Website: macys
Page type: payment
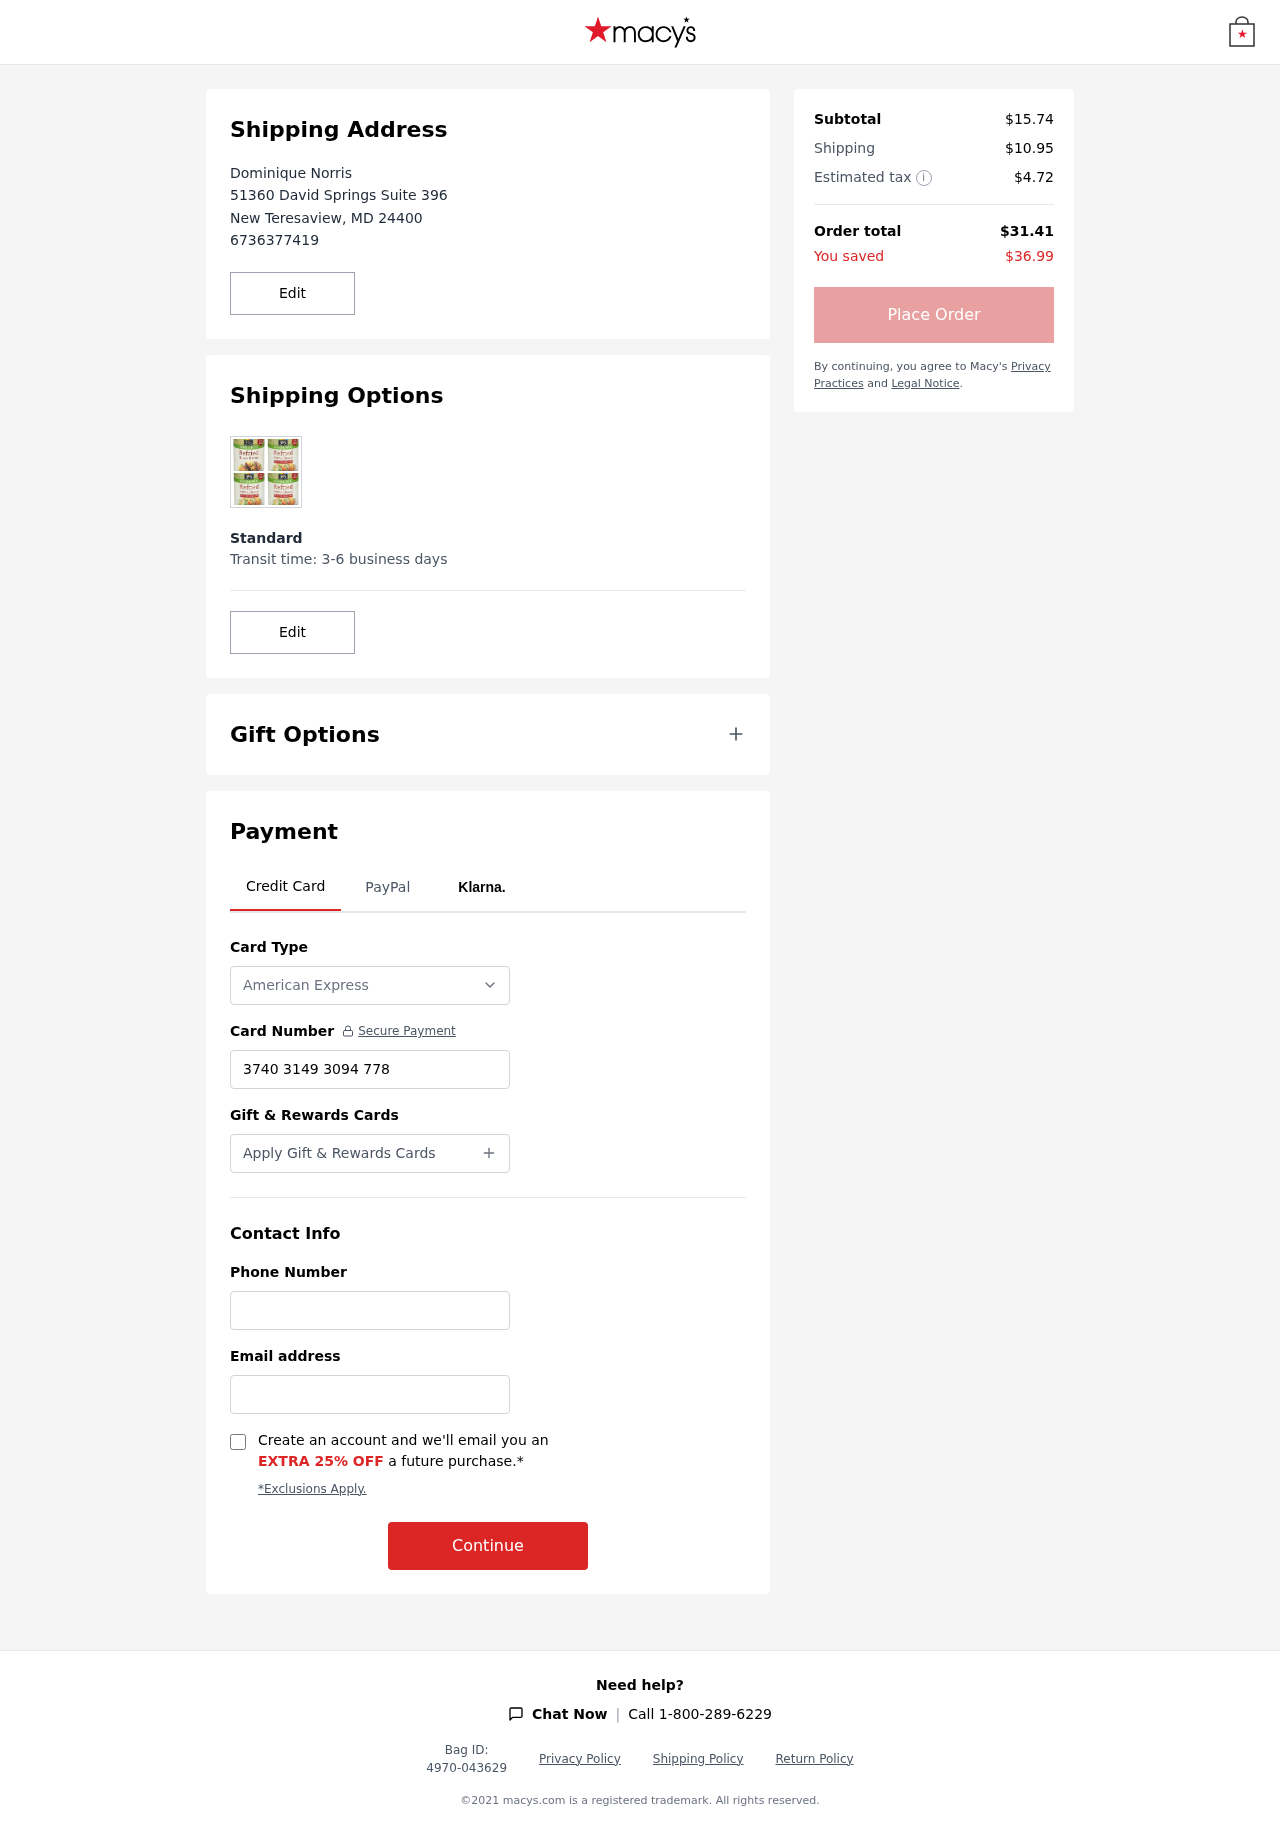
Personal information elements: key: PII_CARD_NUMBER
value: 3740 3149 3094 778
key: PII_CARD_TYPE
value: American Express
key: PII_CITY
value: New Teresaview
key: PII_EMAIL
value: dominique.norris@hotmail.com
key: PII_FULLNAME
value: Dominique Norris
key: PII_PHONE
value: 6736377419
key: PII_POSTCODE
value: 24400
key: PII_STATE_ABBR
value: MD
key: PII_STREET
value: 51360 David Springs Suite 396
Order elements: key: ORDER_SUBTOTAL
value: $15.74
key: ORDER_SHIPPING_COST
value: $10.95
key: ORDER_TAX
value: $4.72
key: ORDER_TOTAL
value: $31.41
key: ORDER_SAVINGS
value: $36.99